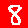
Digit: 8